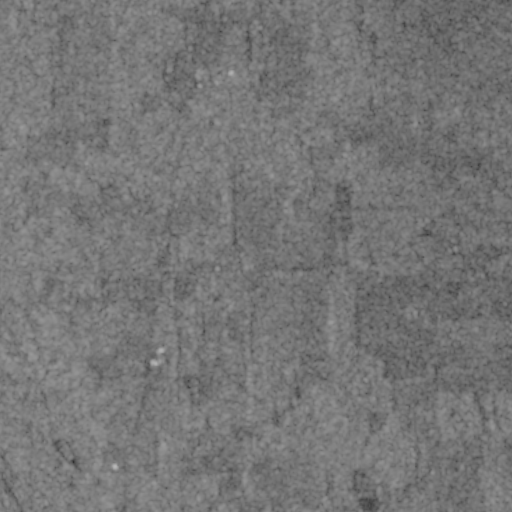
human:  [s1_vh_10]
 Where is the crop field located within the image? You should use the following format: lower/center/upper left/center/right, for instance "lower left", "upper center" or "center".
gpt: The crop field is located in the lower left of the image.
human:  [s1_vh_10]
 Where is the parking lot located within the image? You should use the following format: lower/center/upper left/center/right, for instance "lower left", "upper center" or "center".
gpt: The parking lot is located in the lower left of the image.
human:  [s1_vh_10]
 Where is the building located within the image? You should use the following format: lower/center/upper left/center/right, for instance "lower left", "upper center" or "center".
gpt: The building is located in the center left of the image.
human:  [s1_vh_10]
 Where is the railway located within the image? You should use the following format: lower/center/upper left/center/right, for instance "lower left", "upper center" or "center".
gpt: The railway is located in the left of the image.
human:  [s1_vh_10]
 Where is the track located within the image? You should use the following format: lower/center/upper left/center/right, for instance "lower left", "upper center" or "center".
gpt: There is no track in the image.

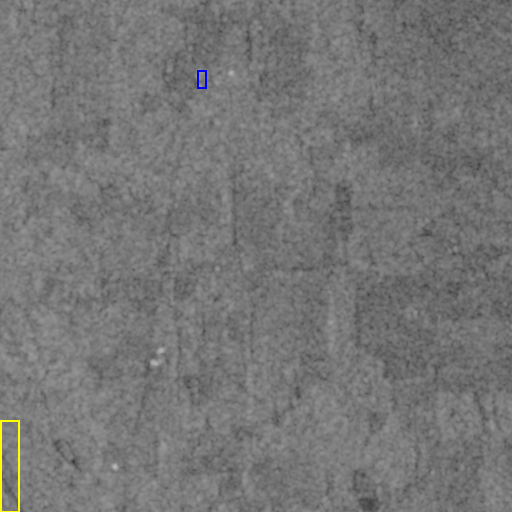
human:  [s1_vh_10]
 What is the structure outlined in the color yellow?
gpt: The structure outlined in yellow is a crop field.
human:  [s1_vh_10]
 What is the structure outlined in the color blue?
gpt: The structure outlined in blue is a building.
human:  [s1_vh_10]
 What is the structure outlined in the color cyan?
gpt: There is no cyan outline.